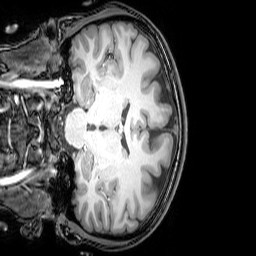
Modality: T1w
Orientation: coronal
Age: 22
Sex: female
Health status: healthy
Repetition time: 0.081 s
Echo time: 0.037 s